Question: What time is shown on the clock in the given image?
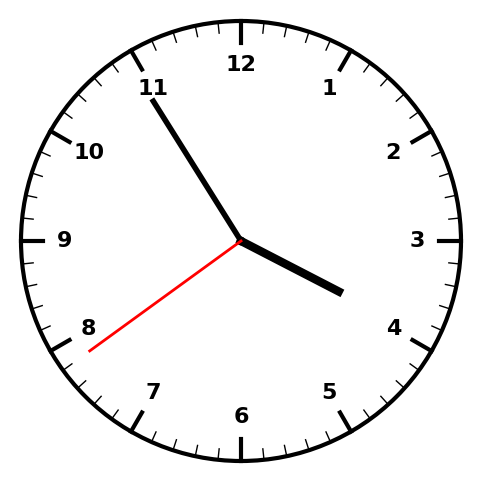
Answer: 03:54:39